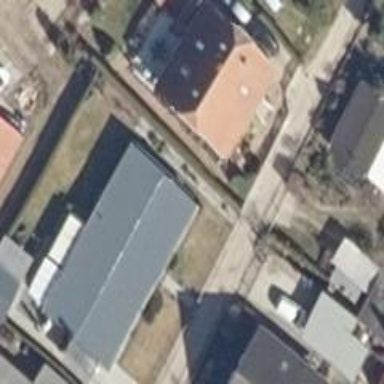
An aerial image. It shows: Detached building with flat roof.